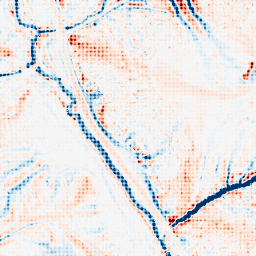
Category: edge_preserving
Decomposition family: median
Decomposition parameters: size: 15
Upsampling method: sinc_blackman
Upsampling parameters: scale: 8
kernel_size: 8
Upsampling scale: 8